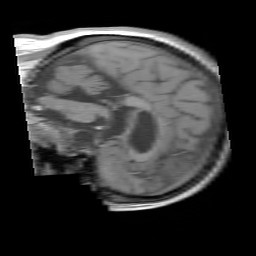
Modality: T1w
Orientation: sagittal
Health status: ill
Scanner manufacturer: siemens
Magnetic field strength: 3 T
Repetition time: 0.675 s
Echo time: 0.00266 s